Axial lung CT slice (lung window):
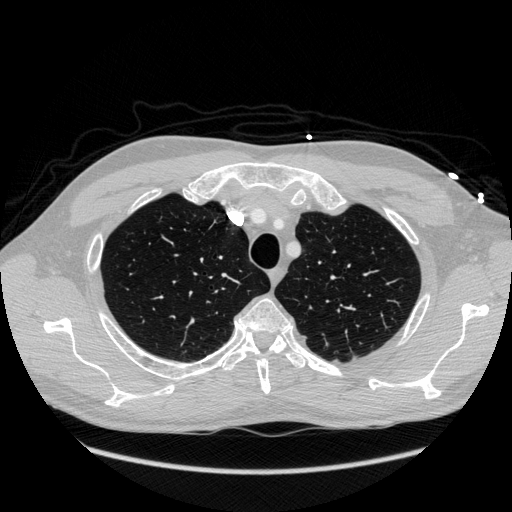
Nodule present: no